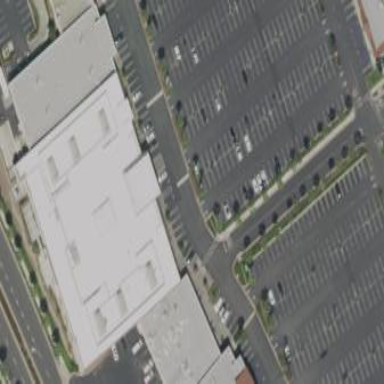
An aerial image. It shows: Retail building.